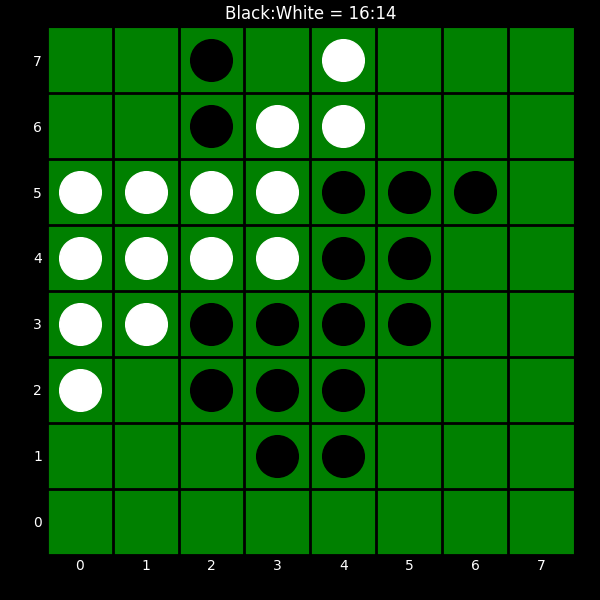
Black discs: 16
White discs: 14